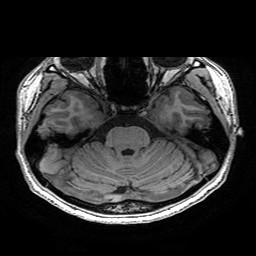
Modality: T1w
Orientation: coronal
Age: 20
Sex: female
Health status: healthy
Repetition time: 2.53 s
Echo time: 0.0034 s